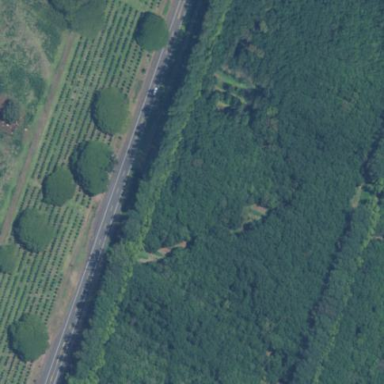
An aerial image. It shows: Orchard filled with macadamia trees.